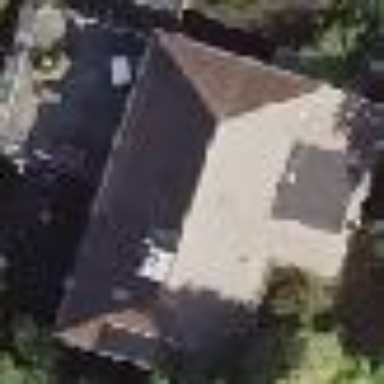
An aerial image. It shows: Detached building with half-hipped roof.